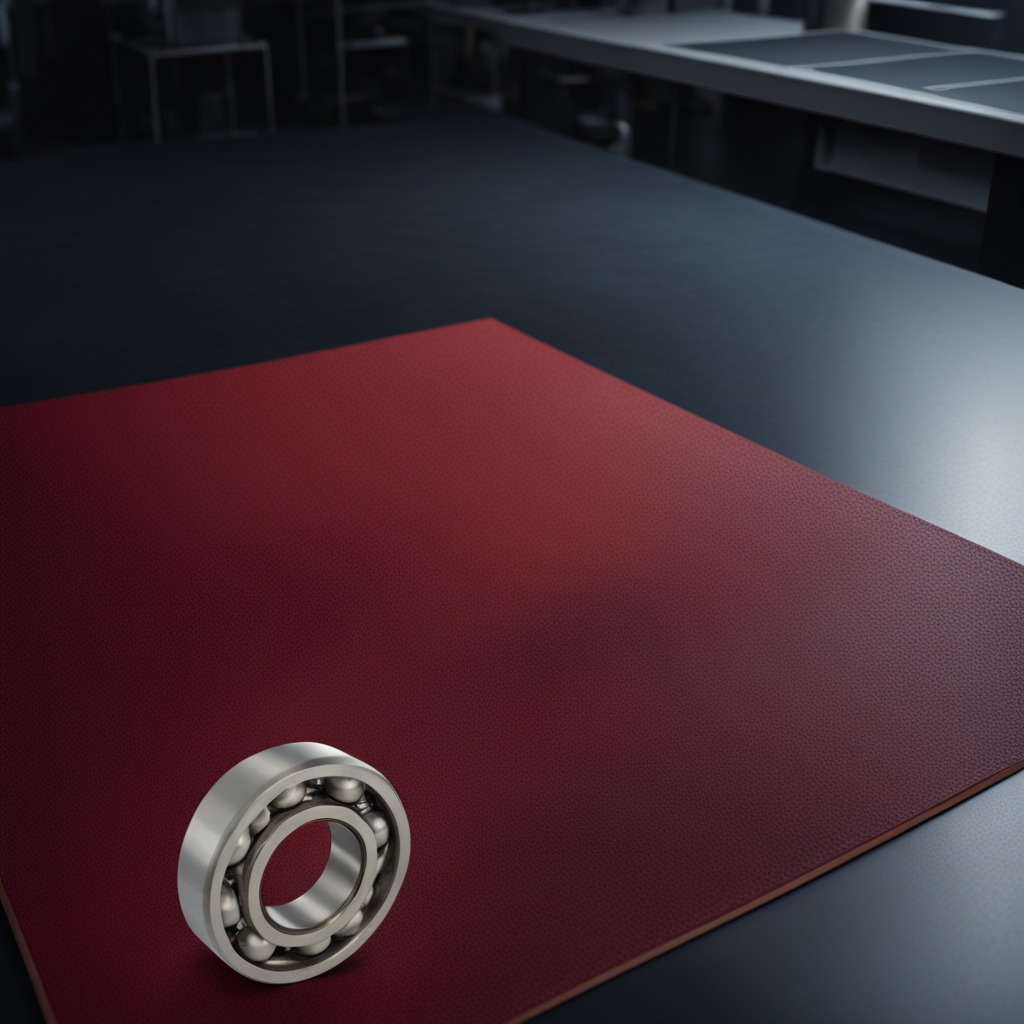
A metal ball bearing lies on a clean granite tabletop covered with a red rubber mat inside a workshop at night.